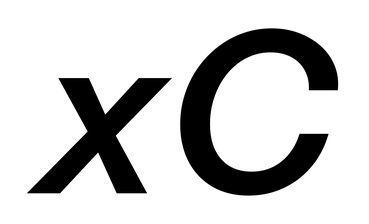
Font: InstrumentSans-Italic_SemiBold_Italic